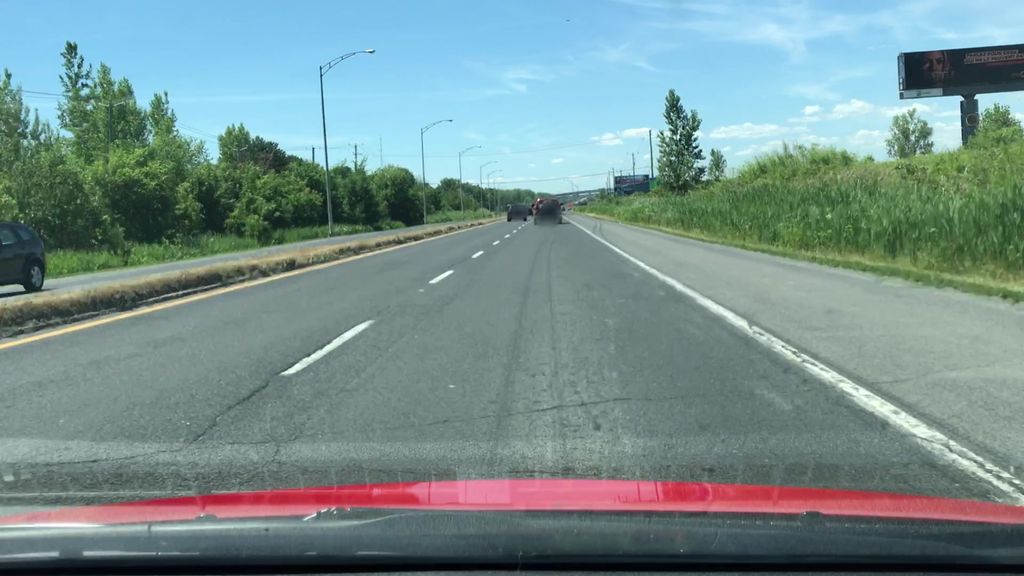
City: montreal